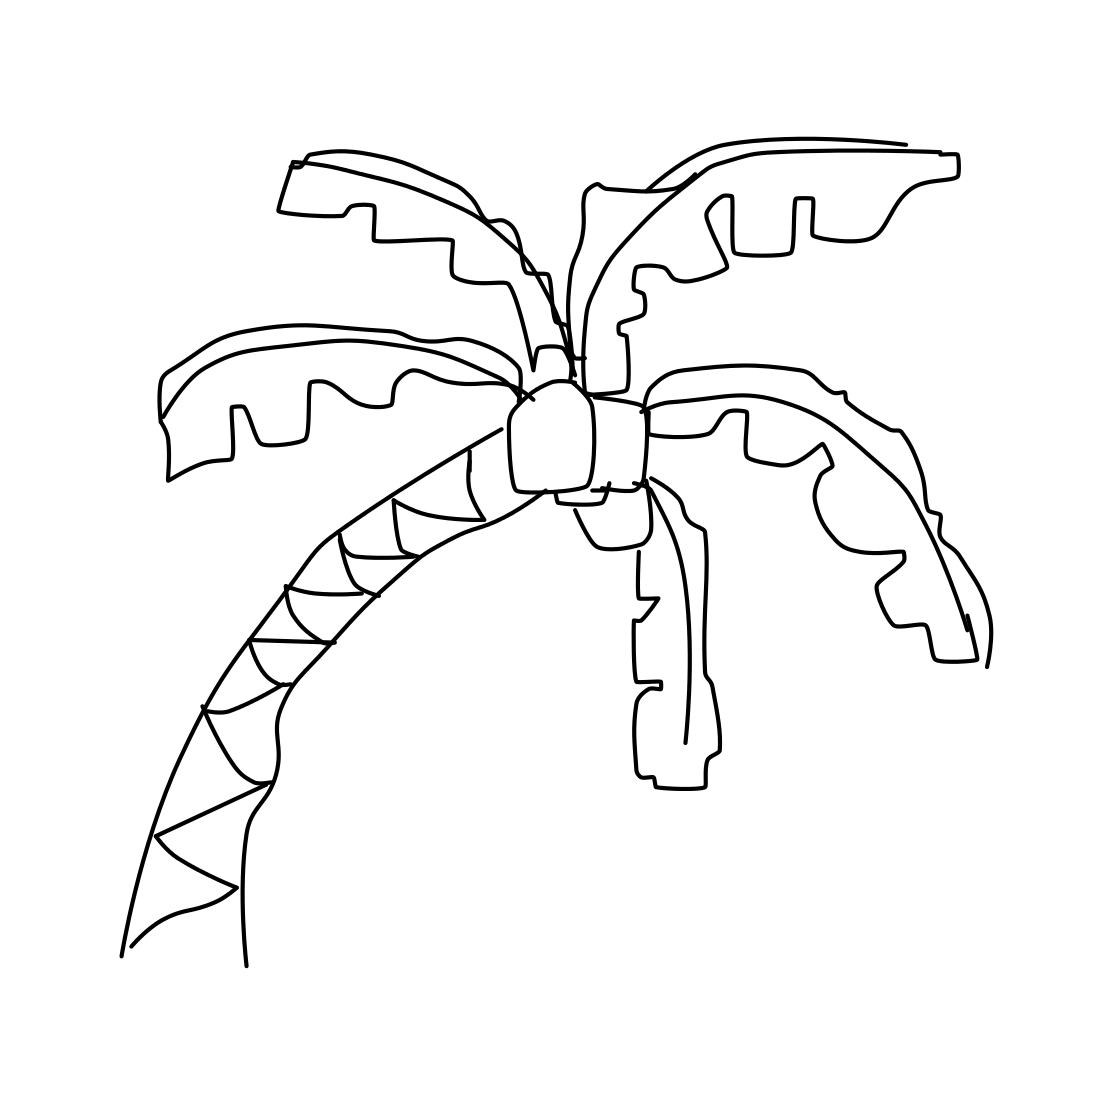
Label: palm tree